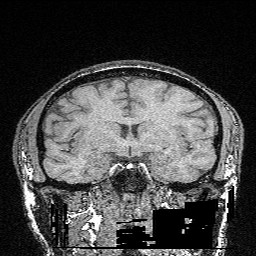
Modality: FLASH
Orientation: sagittal
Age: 31
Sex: male